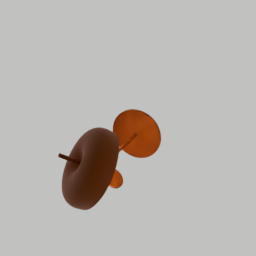
Label: lighting